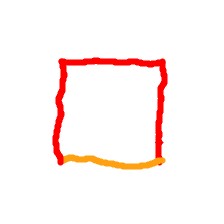
Shape: square